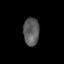
Tissue: lung
Cell type: T cells
Senescence score: 0.2004
Nuclear area (px): 431
Mean DAPI intensity: 92.081